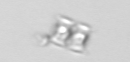
Label: Bacillariophyceae_morphotype1